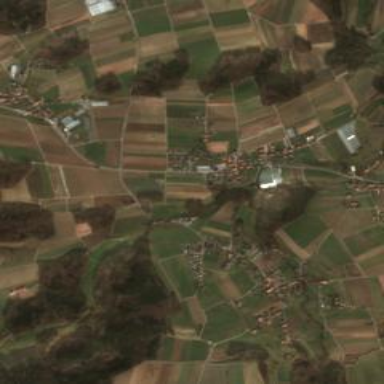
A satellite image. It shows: Village area.